Question:
Hi,
i Asynchronous load image from url, problem is that image just load half i am not getting why this happening ,after some search on net i get two three reason for that,
its also happening in browser but sometimes.
if you have any solution or advise regarding this issue than plz replay.
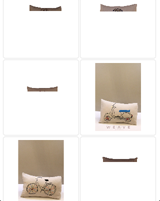
Answer: I was also facing these types of problem, it is basically the error of network when the asyncronous thread not able to download the image completely. The solution is to check whether downloaded image is valid or not. if not valid then download again. Below is the method i used to check whether image is valid or not:
Note: this check is only for PNG images, To check JPEG just replace first and last two bytes in "if" condition.
'''
- (BOOL)isImageValid:(NSData *)data
{
BOOL val = YES;
if ([data length] < 4)
val = NO;
const unsigned char * bytes = (const unsigned char *)[data bytes];
if (bytes[0] != 0x89 || bytes[1] != 0x50)
val = NO;
if (bytes[[data length] - 2] != 0x60 ||
bytes[[data length] - 1] != 0x82)
val = NO;
return val; //return YES if valid
}
'''
Don't forget to accept the answer.